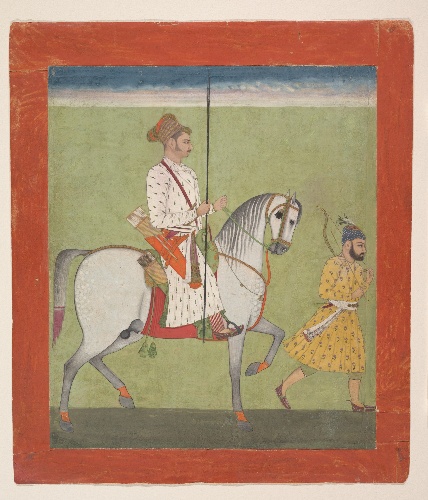
Artist: Dalchand
Date: ca. 1720–30
Object type: Painting
Classification: Paintings
Medium: Ink, opaque watercolor, and gold on paper
Culture: India (Rajasthan, Jodhpur)
Dimensions: Approx. 8 x 8 in. (20.3 x 20.3 cm)
Department: Asian Art
Credit line: Cynthia Hazen Polsky and Leon B. Polsky Fund, 2002
Accession year: 2002
Repository: Metropolitan Museum of Art, New York, NY
Tags: Men|Bow and Arrow|Horses